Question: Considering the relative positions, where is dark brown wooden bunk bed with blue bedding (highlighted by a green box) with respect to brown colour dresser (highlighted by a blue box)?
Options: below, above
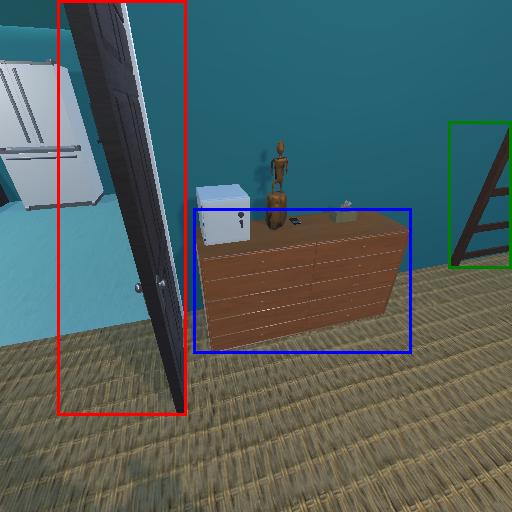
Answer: below